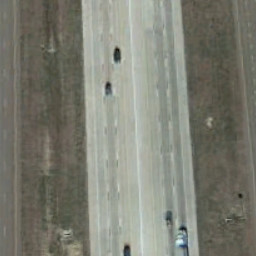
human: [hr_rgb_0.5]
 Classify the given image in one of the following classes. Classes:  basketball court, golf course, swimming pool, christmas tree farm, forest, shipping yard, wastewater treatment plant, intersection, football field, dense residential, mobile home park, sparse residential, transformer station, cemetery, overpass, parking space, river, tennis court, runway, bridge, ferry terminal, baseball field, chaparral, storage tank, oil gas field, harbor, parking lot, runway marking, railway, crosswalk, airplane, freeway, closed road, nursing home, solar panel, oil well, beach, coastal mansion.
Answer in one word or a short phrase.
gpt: freeway